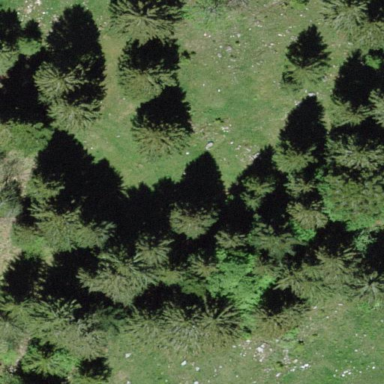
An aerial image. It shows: Evergreen forest with needle-leaved trees.